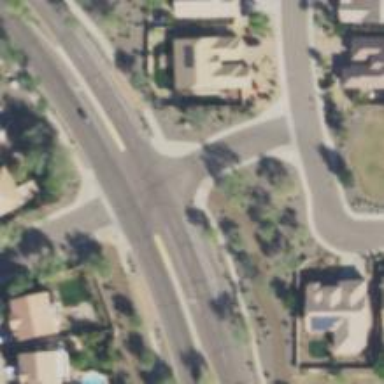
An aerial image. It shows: Road with stop sign.